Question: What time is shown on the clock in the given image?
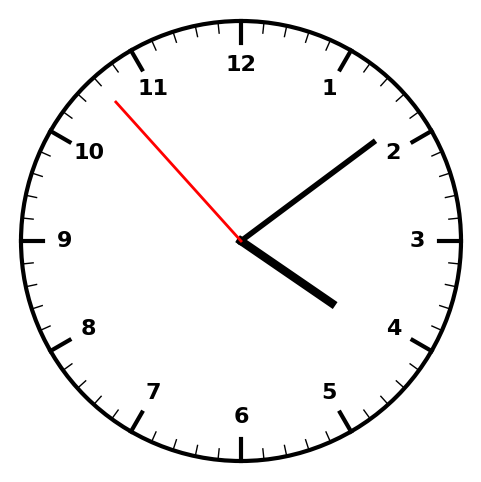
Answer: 04:08:53